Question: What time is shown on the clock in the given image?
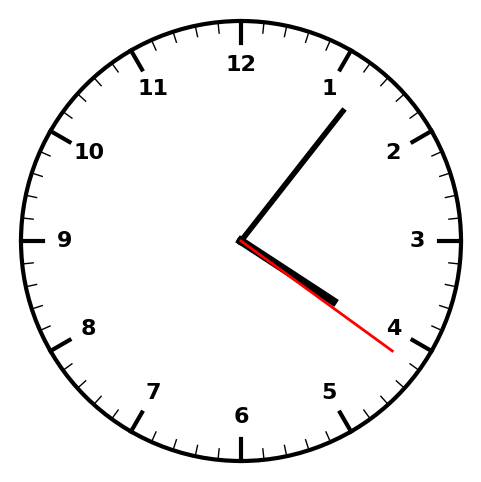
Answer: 04:06:21